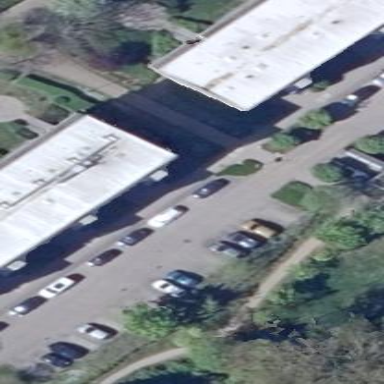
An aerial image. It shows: Parking area with surface.